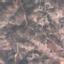
Land use / land cover class: HerbaceousVegetation